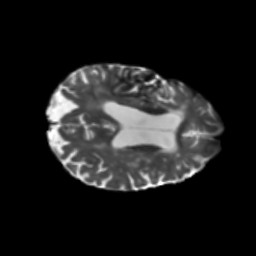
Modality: T2w
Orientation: axial
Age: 79
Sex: female
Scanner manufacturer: siemens
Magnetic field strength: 3 T
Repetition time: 5.47 s
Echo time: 0.0854 s